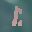
Label: 1